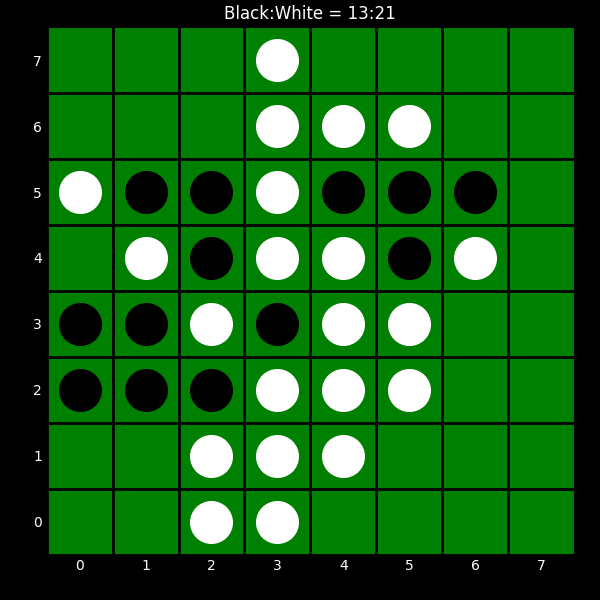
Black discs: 13
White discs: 21